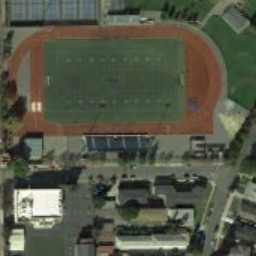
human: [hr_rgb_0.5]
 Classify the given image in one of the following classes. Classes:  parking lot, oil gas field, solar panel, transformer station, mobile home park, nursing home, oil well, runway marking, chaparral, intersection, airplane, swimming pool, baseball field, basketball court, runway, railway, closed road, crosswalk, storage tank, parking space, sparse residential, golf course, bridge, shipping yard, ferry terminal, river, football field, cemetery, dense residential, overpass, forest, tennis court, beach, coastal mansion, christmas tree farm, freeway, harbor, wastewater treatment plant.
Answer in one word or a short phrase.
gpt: football field